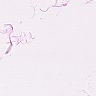
Metastatic tissue present: no